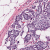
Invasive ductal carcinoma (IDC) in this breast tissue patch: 1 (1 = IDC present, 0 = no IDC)